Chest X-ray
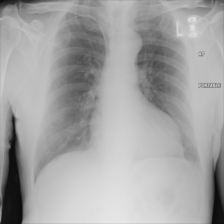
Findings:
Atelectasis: negative
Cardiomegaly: negative
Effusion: negative
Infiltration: negative
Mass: negative
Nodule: negative
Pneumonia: negative
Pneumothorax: negative
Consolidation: negative
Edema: negative
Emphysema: negative
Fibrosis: negative
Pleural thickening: negative
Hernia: negative